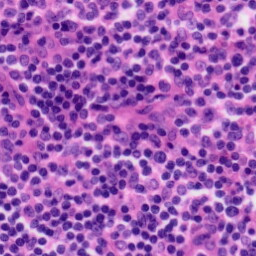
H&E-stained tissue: Tonsil